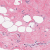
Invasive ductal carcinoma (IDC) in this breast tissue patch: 1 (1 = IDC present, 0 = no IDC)